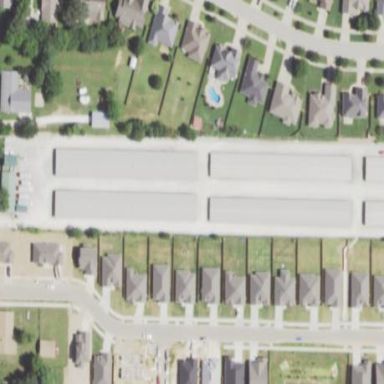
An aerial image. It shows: Garages as the designated land use.